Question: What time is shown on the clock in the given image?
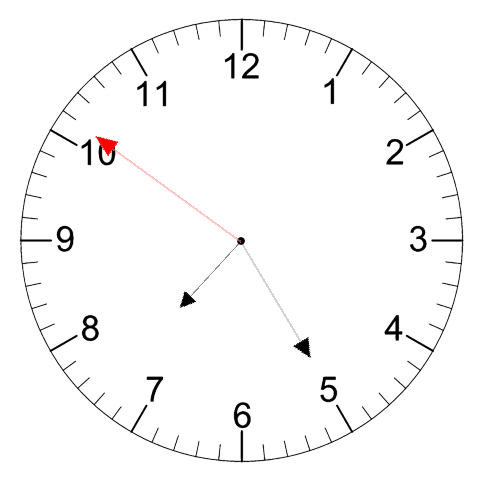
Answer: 07:24:51